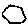
Label: hexagon